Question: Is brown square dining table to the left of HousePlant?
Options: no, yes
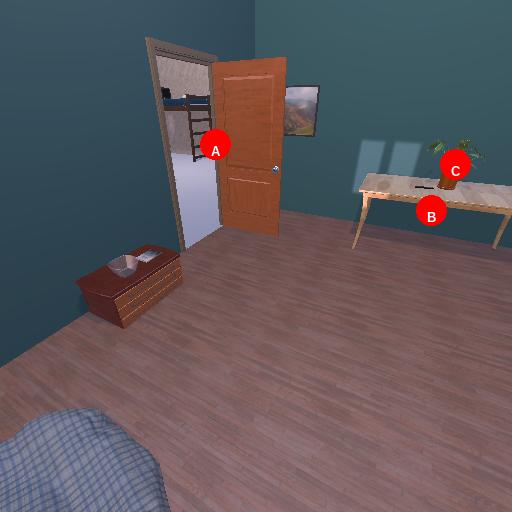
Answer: no